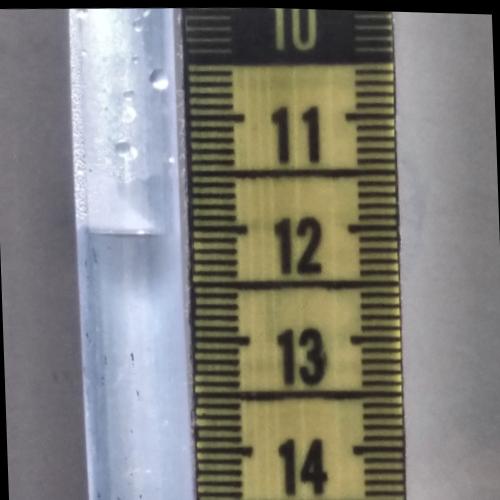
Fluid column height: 12.0 cm